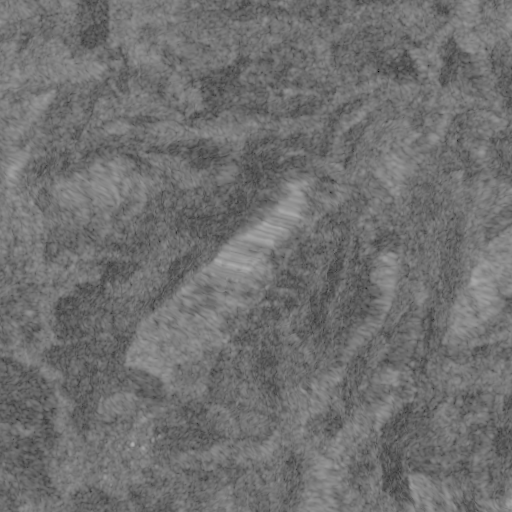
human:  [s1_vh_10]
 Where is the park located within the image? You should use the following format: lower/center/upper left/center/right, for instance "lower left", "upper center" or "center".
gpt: The park is located in the lower left of the image.
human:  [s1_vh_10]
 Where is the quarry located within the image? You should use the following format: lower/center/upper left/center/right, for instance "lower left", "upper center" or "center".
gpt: The quarry is located in the center left of the image.
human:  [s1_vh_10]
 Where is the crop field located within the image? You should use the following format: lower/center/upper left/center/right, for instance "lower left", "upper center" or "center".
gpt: There is no crop field in the image.

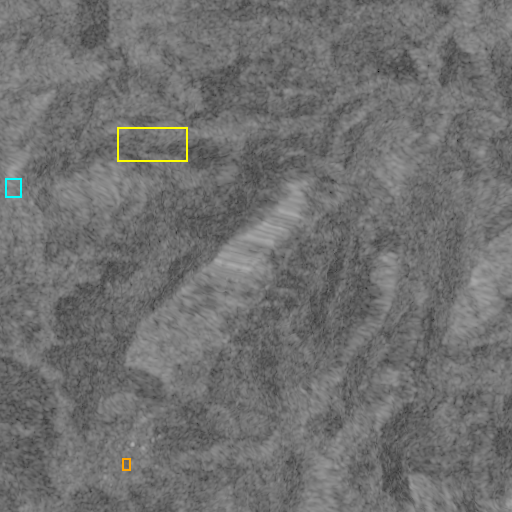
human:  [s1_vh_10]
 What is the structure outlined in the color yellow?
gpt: The structure outlined in yellow is a crop field.
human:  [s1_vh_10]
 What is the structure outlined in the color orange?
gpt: The structure outlined in orange is a park.
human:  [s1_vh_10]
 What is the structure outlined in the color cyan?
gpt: The structure outlined in cyan is a quarry.
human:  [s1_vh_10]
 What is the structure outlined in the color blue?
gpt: There is no blue outline.